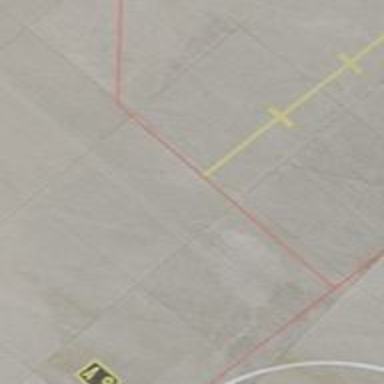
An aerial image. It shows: Airport parking position.